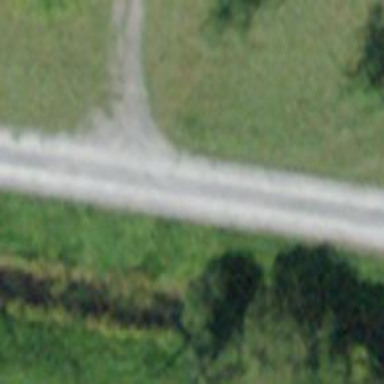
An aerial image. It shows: Gravel driveway designated as service road.